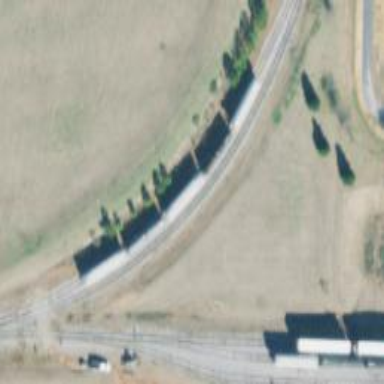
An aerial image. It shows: Rail spur service.